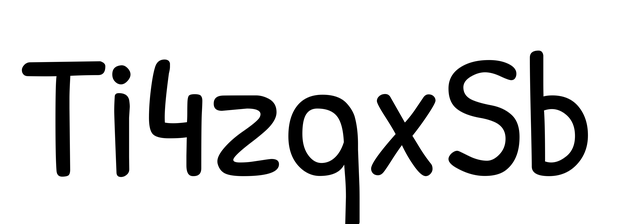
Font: PatrickHand-Regular